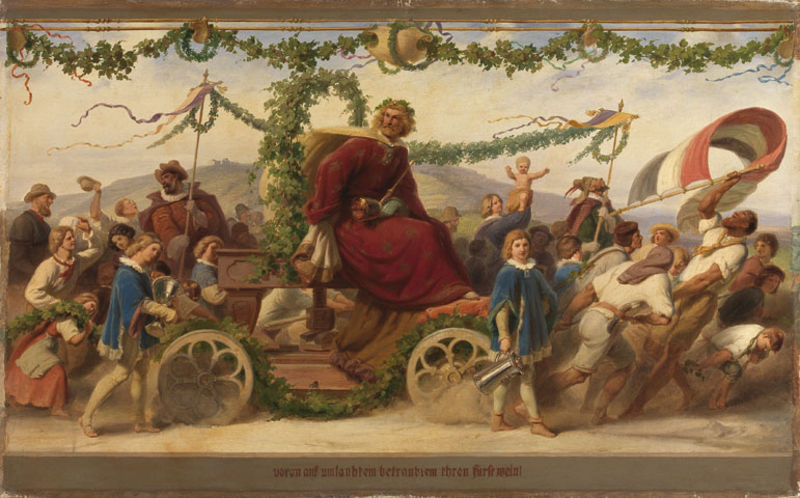
Titel: Triumph des Königs Wein, 2. Bild
Künstler: Adolf Schrödter
Standort: Karlsruhe
Institution: Staatliche Kunsthalle Karlsruhe
Schlagwörter: berg, blau, blätter, gemälde, gott, himmel, laub, mann, schatten, umhang, weiß, frauen, grün, landschaft, menschen, mädchen, bewegung, blumen, braun, bunt, frankreich, frau, hell, holz, hut, hüte, kleider, licht, männer, schwarz, strasse, zeichnung, rot, weg, beige, fest, malerei, tanz, bart, feier, feiern, gesichter, diener, mensch, rahmen, erde, hügel, gewand, kelch, mantel, kind, girlande, pflanzen, krone, arbeit, bauern, karren, kinder, räder, engel, kanne, krug, ranken, deutschland, farbig, schrift, bogen, fahnen, stab, fahne, flagge, jungen, trikolore, ernte, heu, transport, berge, leer, zug, herbst, baby, kutsche, ziehen, rad, wagen, romantik, gefolge, könig, wein, bordüre, deutsch, freude, foto, lachen, knabe, motiv, jungs, druck, revolution, text, volk, herrscher, fass, kranz, lorbeer, lorbeeren, lorbeerkranz, fürst, sieg, wimpel, ranke, girlanden, fahren, römer, wappen, triumph, efeu, krüge, götter, bacchus, historismus, heiliger, huldigung, prozession, umzug, fröhlich, weinlaub, kränze, pokal, teuer, reben, weinranken, bänder, putti, triumphzug, festzug, altdeutsch, wertvoll, dionysos, siegeskranz, erntedank, säugling, historisch, ehrung, weinberg, weinreben, latein, geschmückt, triumpf, maänner, dank, plane, wagenzug, triumphwagen, triumpfwagen, laubkranz, bachus, gewnd, nichts, gezogen, fahen, erfolg, bluimen, te, 1900, weinfest, throon, fier, erntedankt, dyonysos, könig wein, wmantel rot, erntefeier, eichlaub, krügel, fwagenzug, pflanzengirlanden, götterzug, laubgirlande, folgskeute, folgsleute, kutsche mit edelmann gezogen von bediensteten